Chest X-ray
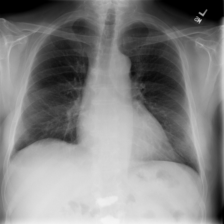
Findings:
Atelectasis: negative
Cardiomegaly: negative
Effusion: negative
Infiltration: negative
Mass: negative
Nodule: negative
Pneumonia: negative
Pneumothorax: negative
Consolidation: negative
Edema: negative
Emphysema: negative
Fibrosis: negative
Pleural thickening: negative
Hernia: negative